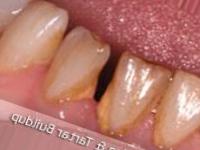
Condition: Tooth Discoloration